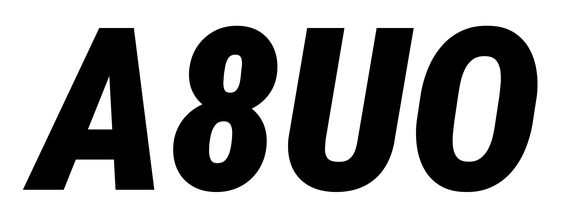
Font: Roboto-Italic_Condensed_Black_Italic